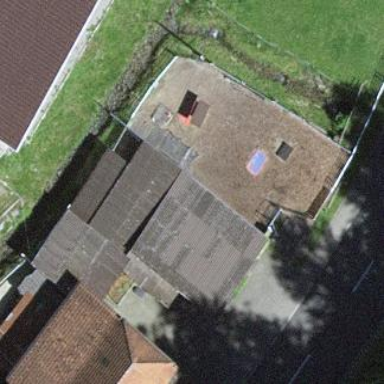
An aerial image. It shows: Garage.